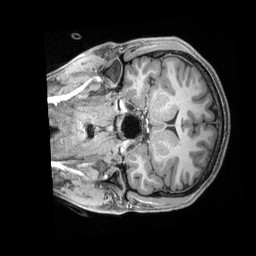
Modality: T1w
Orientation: coronal
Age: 23
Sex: male
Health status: healthy
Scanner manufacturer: siemens
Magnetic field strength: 3 T
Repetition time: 2.4 s
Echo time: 0.00228 s